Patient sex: M
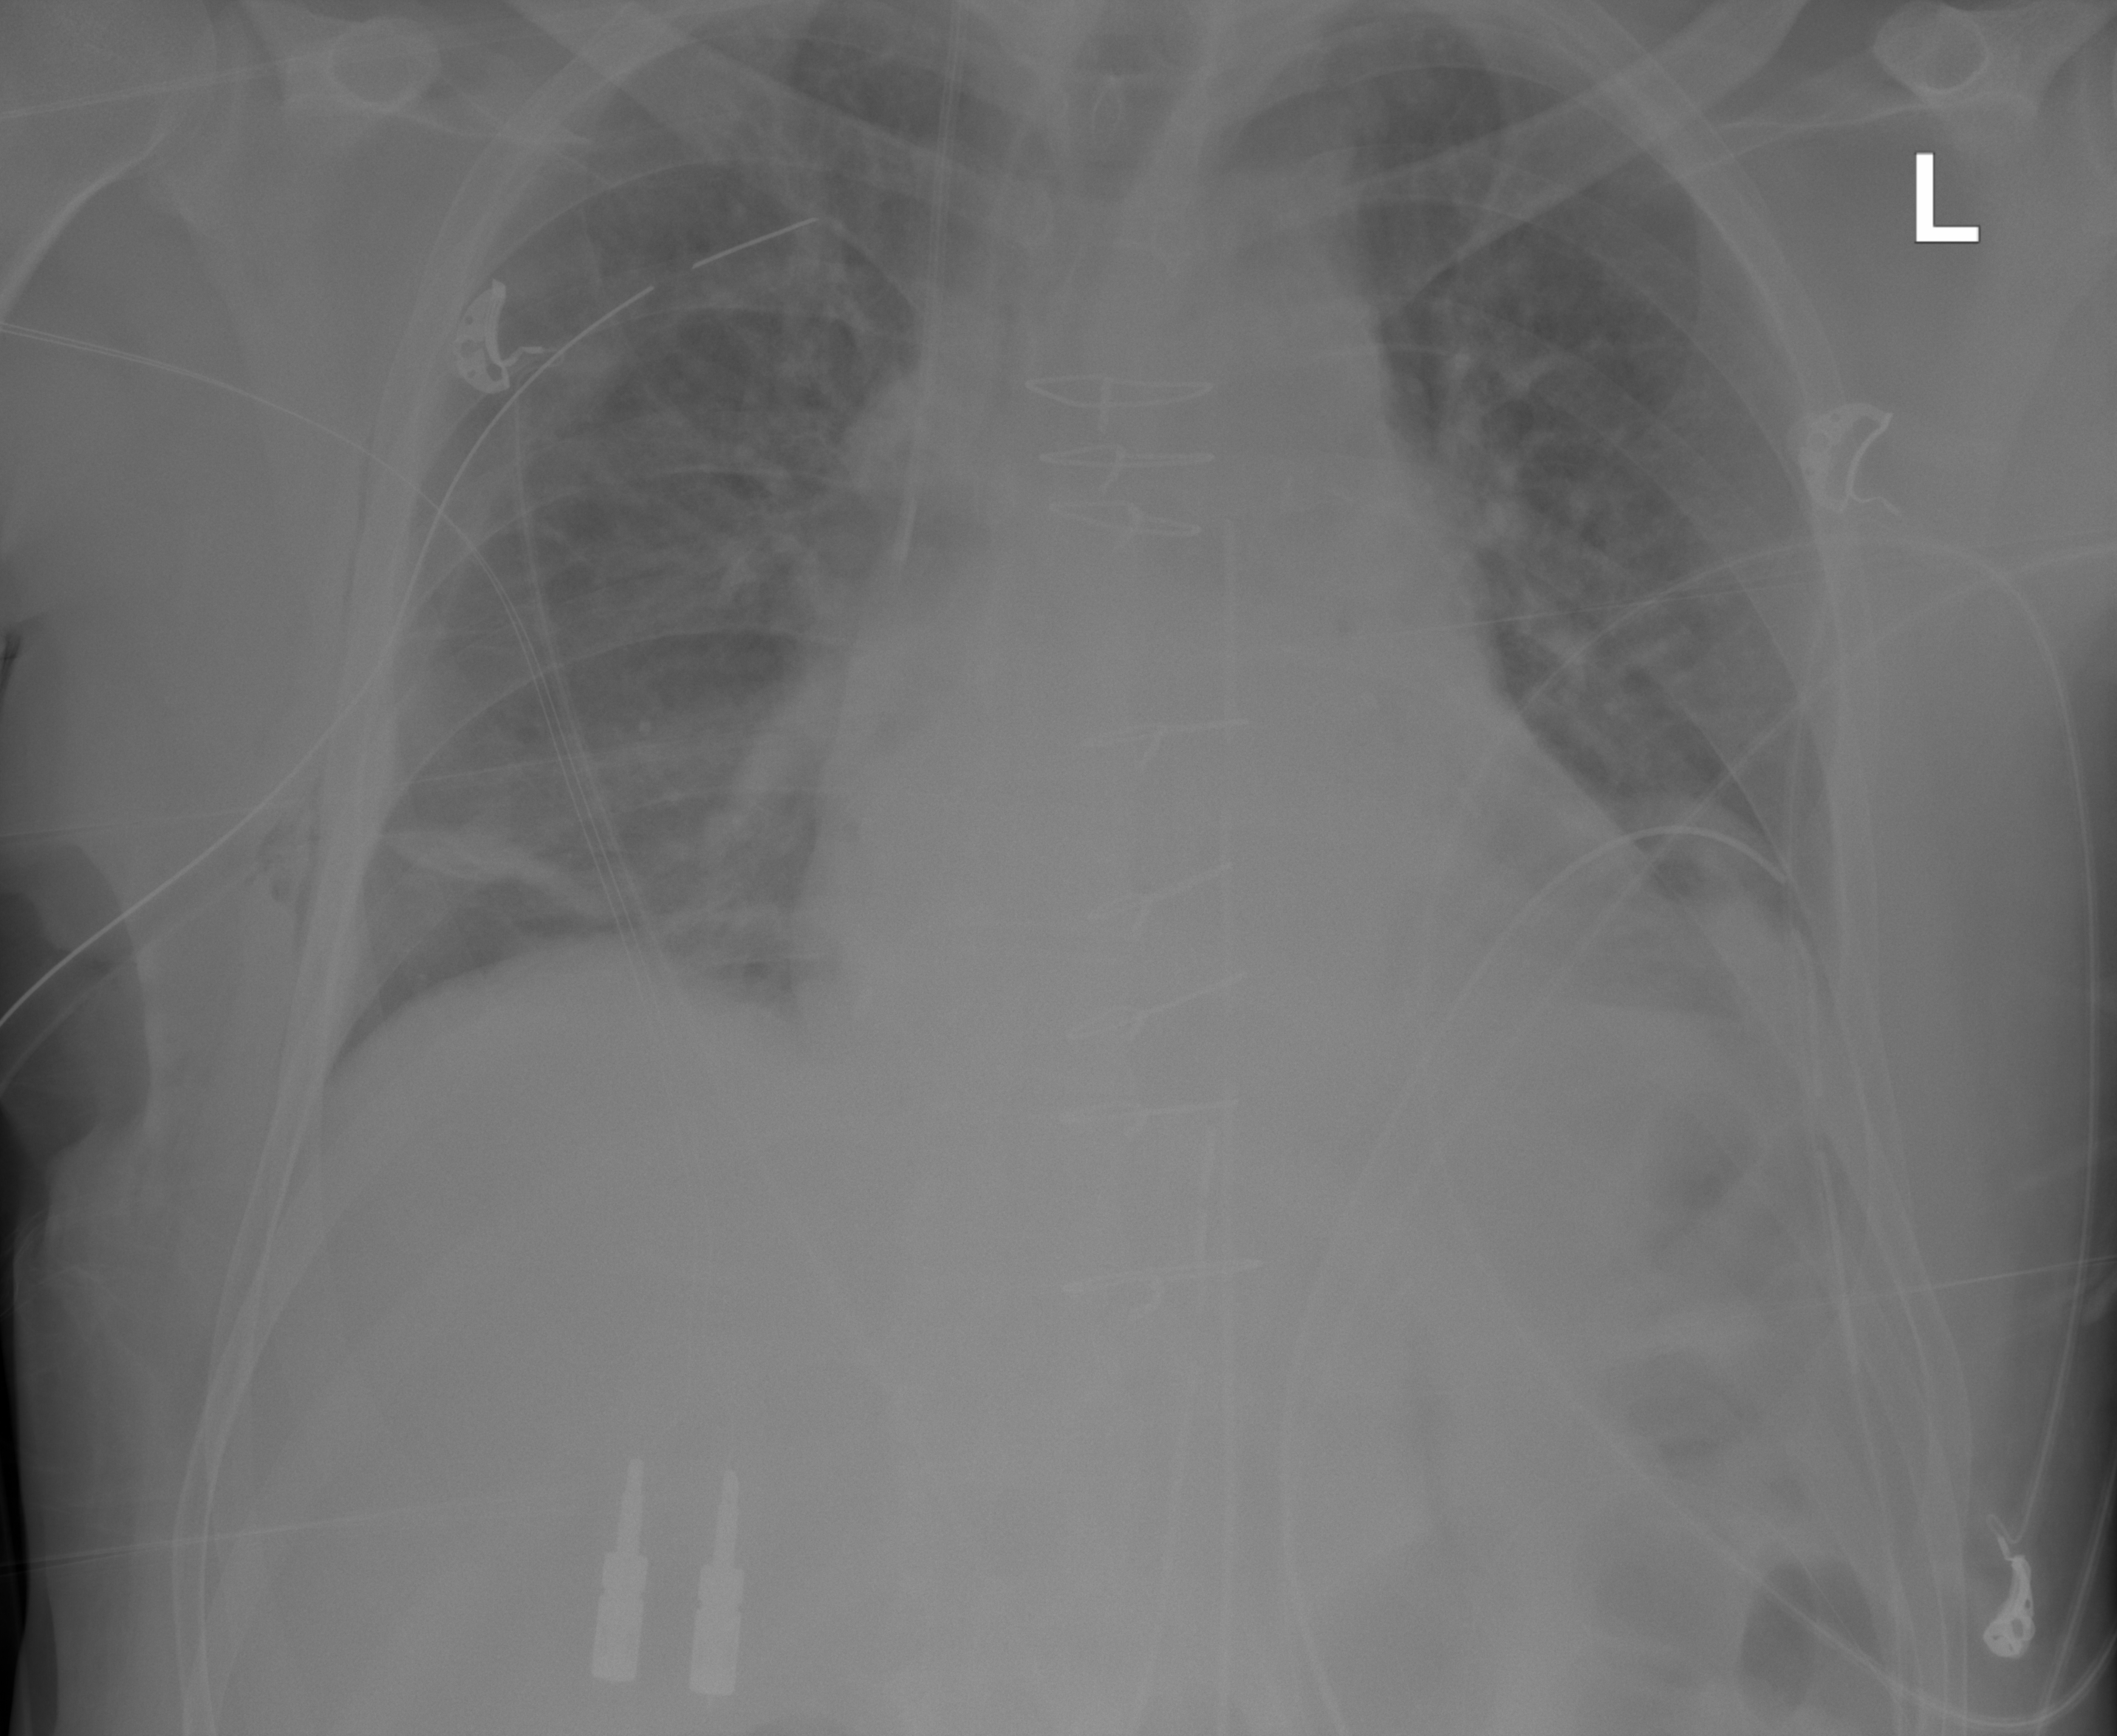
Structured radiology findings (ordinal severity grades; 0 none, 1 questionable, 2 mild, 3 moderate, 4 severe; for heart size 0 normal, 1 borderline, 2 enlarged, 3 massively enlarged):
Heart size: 0
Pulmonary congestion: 2
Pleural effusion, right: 0
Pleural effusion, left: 0
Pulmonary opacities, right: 0
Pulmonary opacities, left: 0
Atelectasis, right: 2
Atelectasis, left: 1